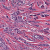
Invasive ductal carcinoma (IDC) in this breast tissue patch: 1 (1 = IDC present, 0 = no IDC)